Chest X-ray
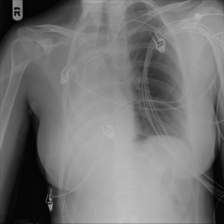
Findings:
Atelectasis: negative
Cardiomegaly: negative
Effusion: positive
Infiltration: negative
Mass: negative
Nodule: negative
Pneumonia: negative
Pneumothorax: negative
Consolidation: negative
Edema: negative
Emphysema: negative
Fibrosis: negative
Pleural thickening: negative
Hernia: negative